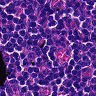
Metastatic tissue present: no